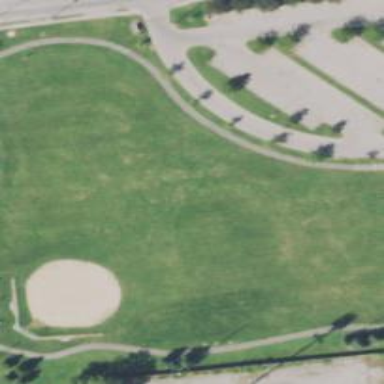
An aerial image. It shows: Baseball pitch for leisure land.